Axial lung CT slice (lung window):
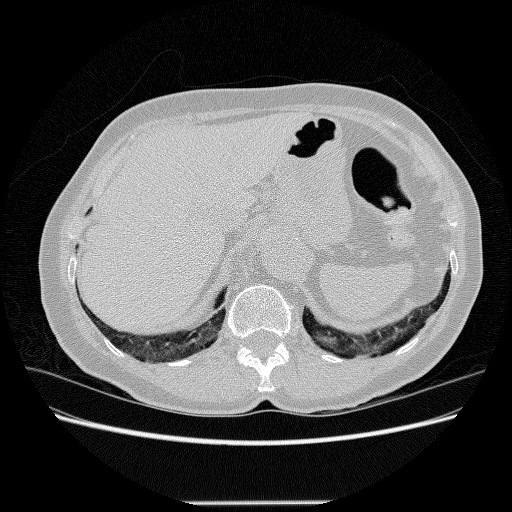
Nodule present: no